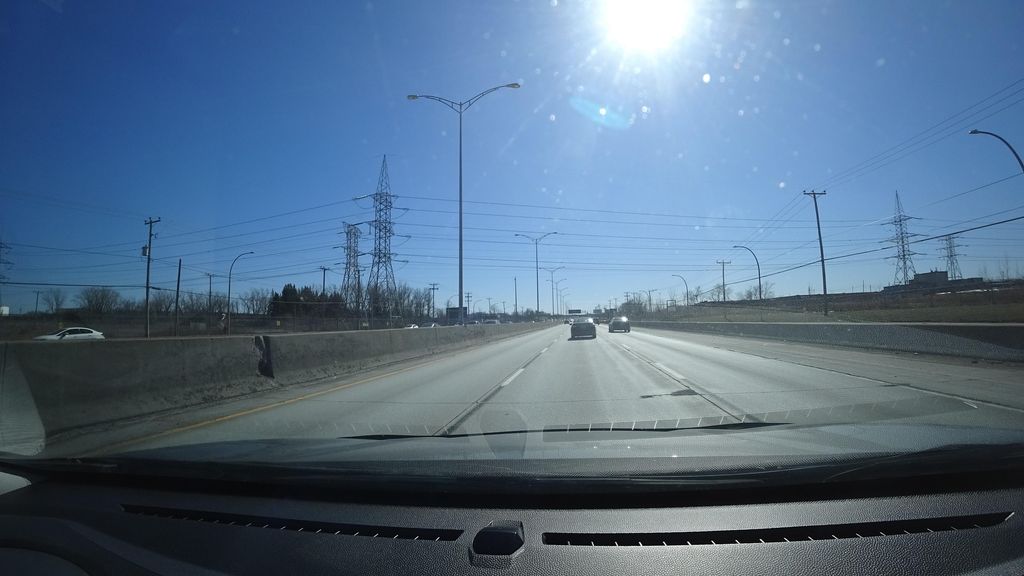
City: montreal